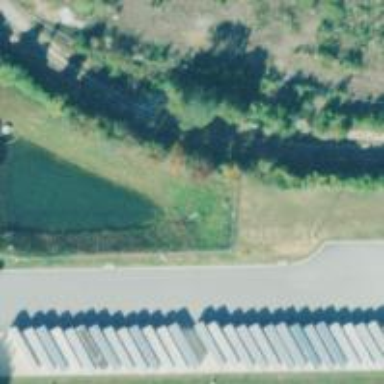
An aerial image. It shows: Rail spur service.